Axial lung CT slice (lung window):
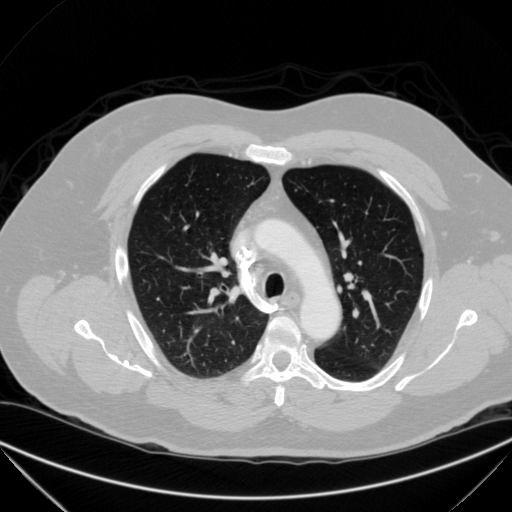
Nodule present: no